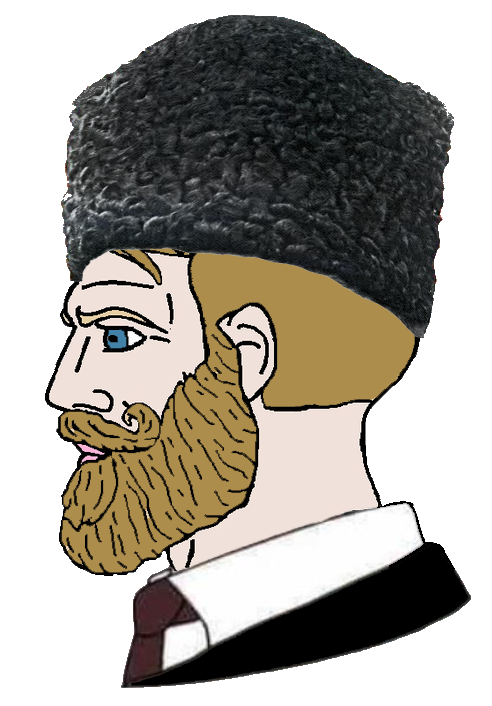
Label: 4_Yes_Chad